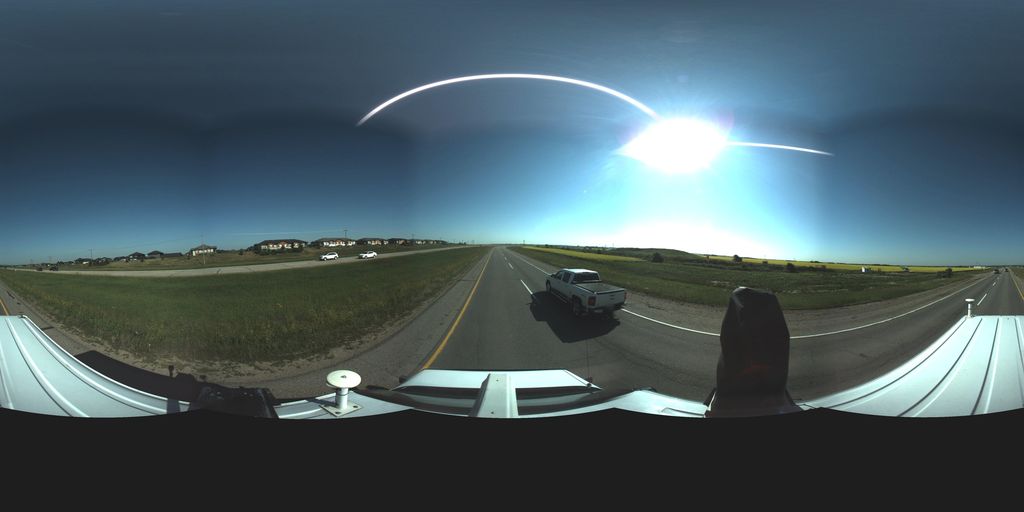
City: saskatoon